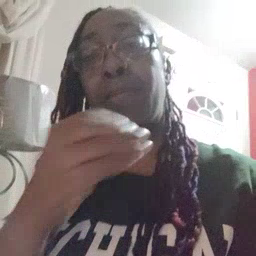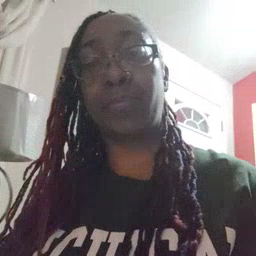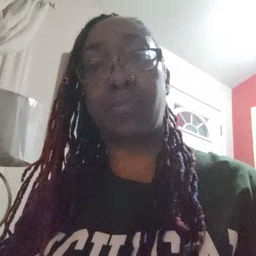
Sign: napkin